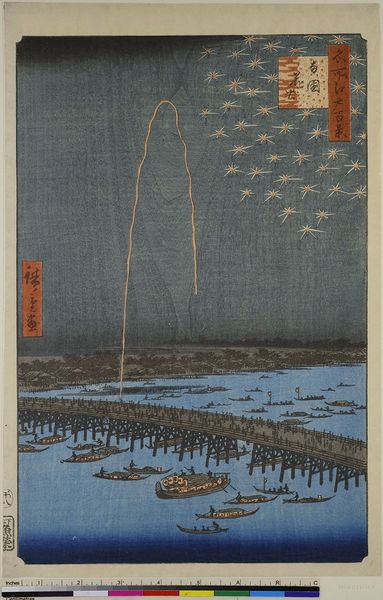
Titel: Feuerwerk in Ryogoku, Blatt 98 aus der Serie: 100 berühmte Ansichten von Edo
Künstler: Utagawa Hiroshige
Standort: Hamburg
Institution: Museum für Kunst und Gewerbe Hamburg
Schlagwörter: landschaft, menschen, ufer, nacht, häuser, weite, brücke, boot, boote, holzschnitt, japan, schrift, dorf, fluß, kutter, druckgraphik, sterne, druckgrafik, viadukt, zeit, farbholzschnitt, feuerwerk, nachtbild, landschaften, edo, reproduktionen, druckerzeugnisse, gewässer, gewässern, seestücke, aquädukt, ukiyo, freudenfeuer